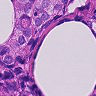
Metastatic tissue present: yes